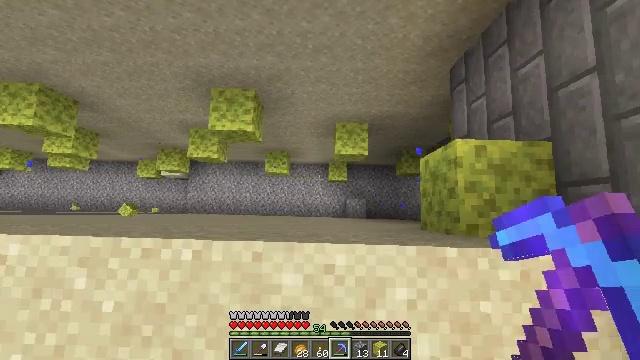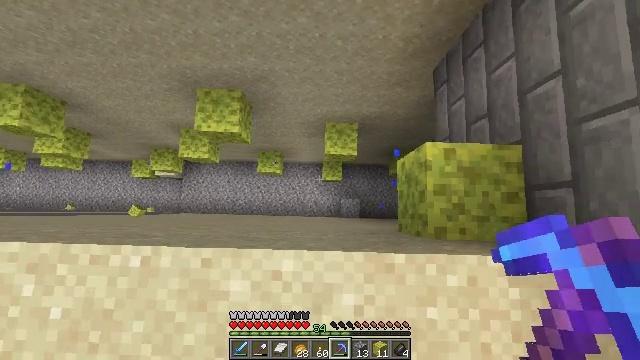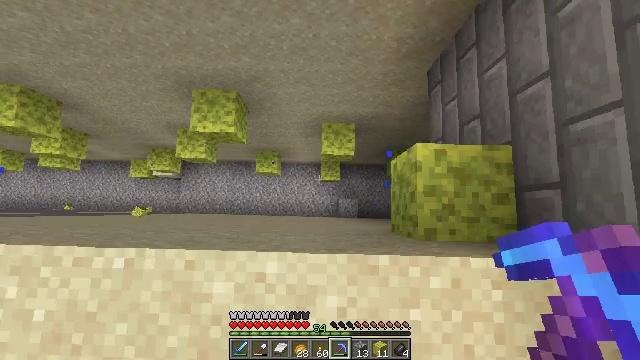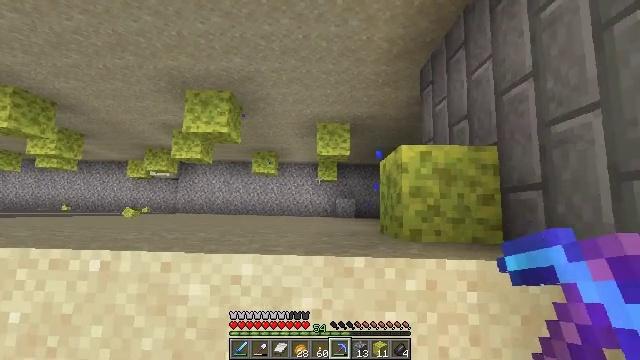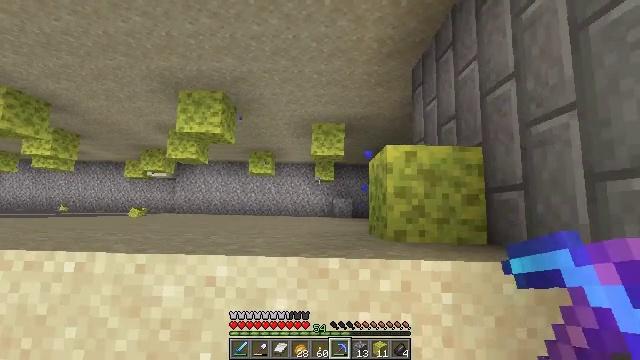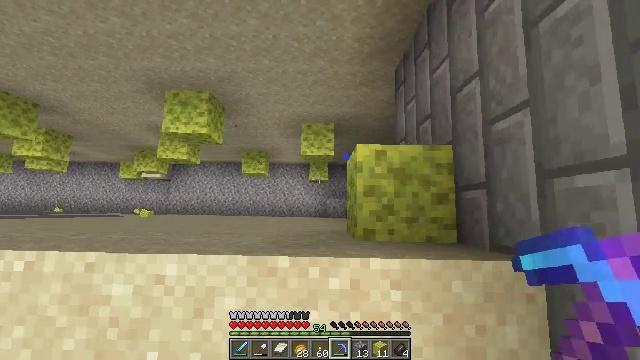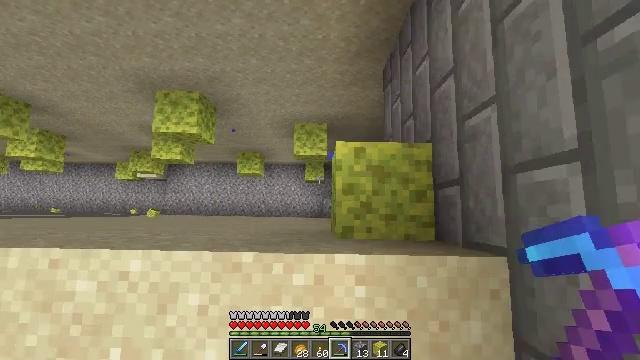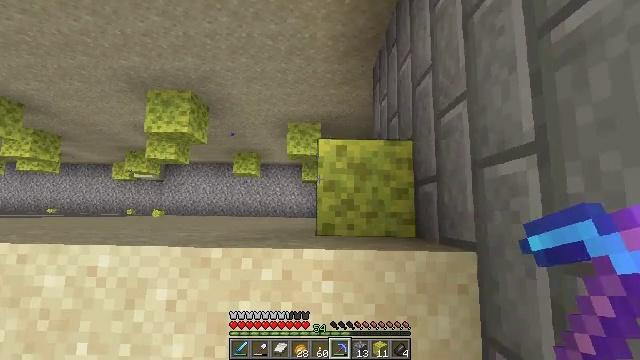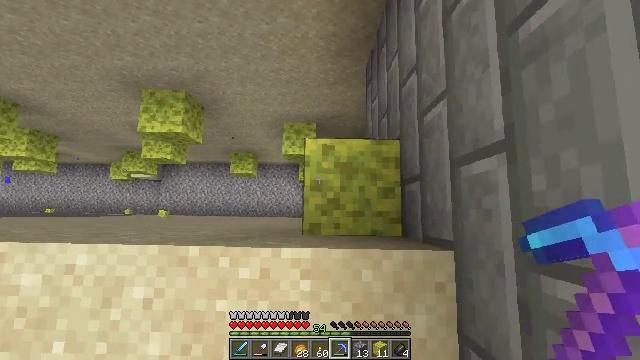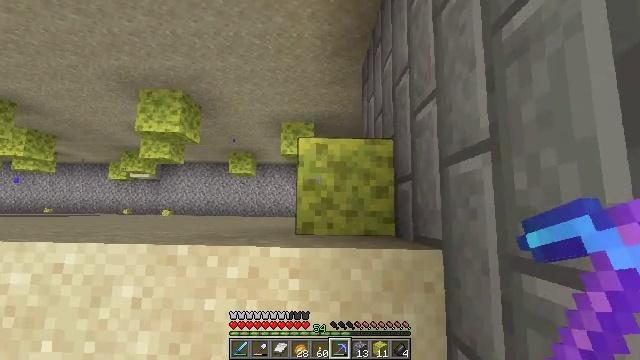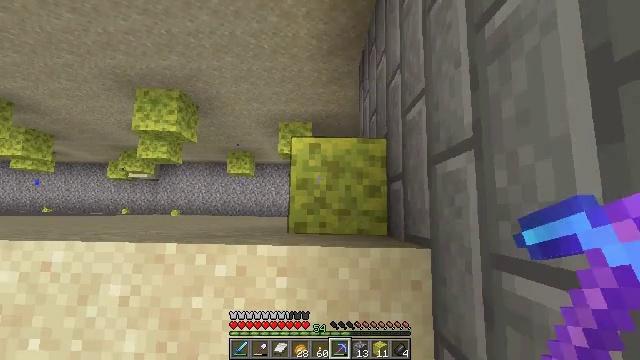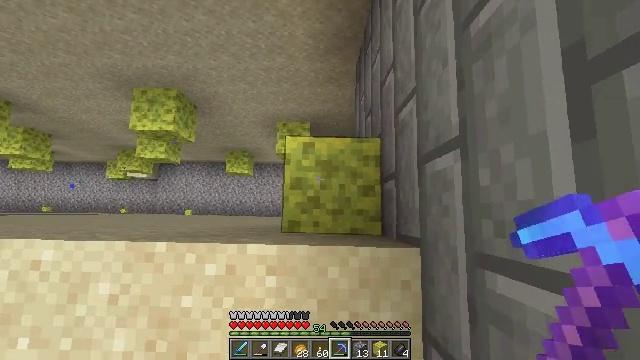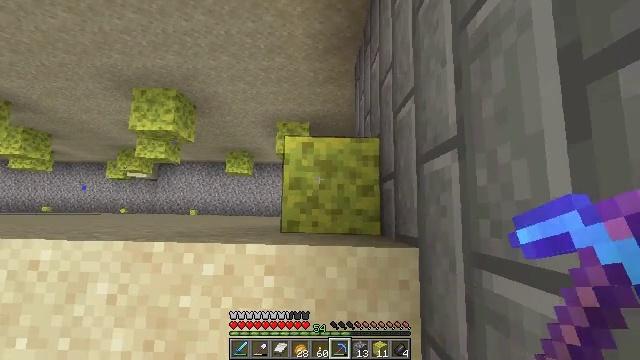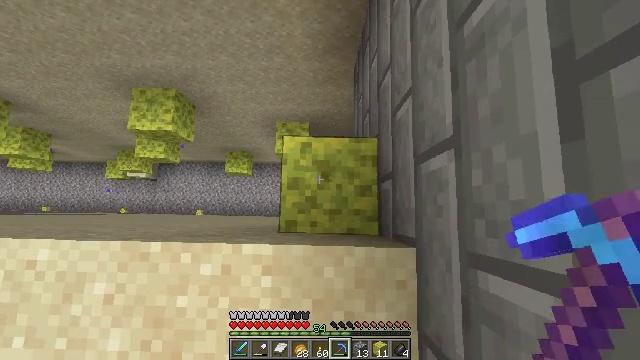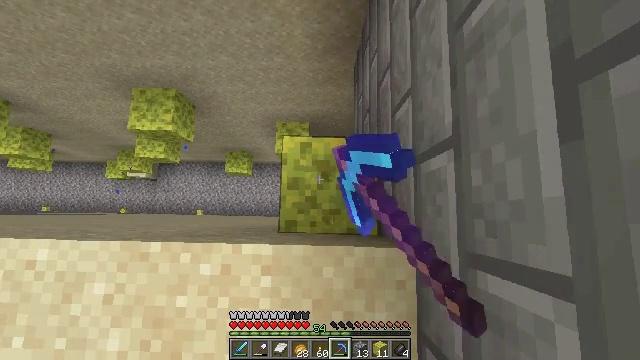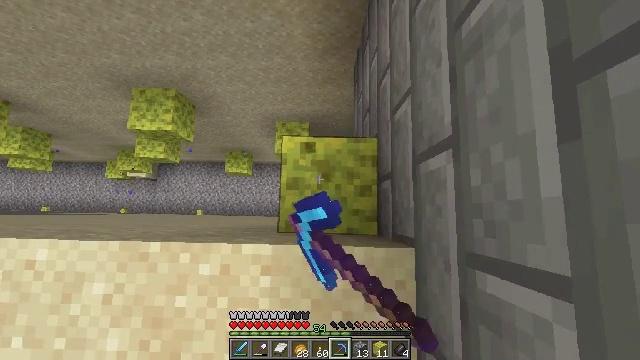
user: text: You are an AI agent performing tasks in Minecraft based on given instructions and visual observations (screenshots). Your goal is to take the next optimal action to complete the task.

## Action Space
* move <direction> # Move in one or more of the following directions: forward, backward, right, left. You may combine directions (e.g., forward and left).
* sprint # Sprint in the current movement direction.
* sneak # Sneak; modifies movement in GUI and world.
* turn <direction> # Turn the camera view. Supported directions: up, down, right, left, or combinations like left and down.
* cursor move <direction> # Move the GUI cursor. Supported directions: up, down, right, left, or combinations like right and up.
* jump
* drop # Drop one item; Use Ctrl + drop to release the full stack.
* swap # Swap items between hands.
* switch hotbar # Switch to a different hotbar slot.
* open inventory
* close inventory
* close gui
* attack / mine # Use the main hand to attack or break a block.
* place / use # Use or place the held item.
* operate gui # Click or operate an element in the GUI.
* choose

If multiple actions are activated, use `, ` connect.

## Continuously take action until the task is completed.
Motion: motion action
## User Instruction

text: Gather a wet sponge from the ocean.
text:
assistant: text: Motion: move right
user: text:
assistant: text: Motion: move right
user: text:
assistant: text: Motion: move right
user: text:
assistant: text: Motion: move right
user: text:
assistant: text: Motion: move right
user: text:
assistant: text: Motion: move right
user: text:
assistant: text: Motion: move right
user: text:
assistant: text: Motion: no_op
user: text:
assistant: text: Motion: no_op
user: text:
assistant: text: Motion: no_op
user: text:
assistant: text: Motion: no_op
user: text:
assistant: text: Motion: no_op
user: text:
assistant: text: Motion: attack / mine
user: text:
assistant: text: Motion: attack / mine
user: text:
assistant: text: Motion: attack / mine
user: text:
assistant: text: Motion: attack / mine
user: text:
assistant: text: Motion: attack / mine
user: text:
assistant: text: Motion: attack / mine
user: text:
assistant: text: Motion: attack / mine
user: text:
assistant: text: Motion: attack / mine
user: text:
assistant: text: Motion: attack / mine
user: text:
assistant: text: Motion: attack / mine
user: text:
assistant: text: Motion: attack / mine
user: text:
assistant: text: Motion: attack / mine
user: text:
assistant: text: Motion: attack / mine
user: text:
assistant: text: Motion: attack / mine
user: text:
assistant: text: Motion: attack / mine
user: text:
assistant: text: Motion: attack / mine
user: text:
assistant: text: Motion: attack / mine
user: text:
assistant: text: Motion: attack / mine